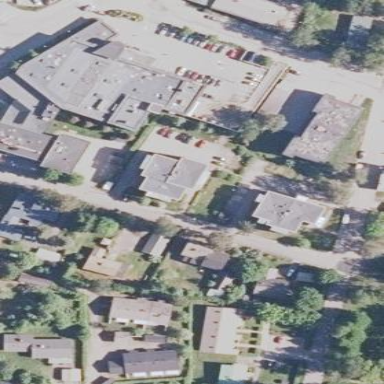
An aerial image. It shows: Flat-roofed retail building.